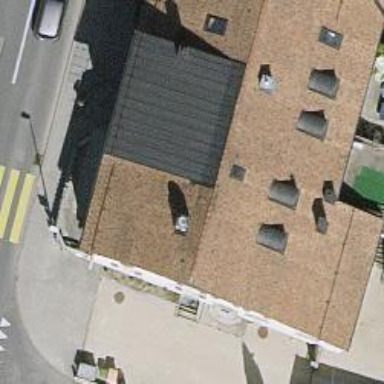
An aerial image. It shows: Cafe.